Question: Below is my server 'htop' display. The 'nginx' process uses CPU time more then 18 hours, and is shown in red color, but CPU and memory all look OK. Is the value within the normal range?

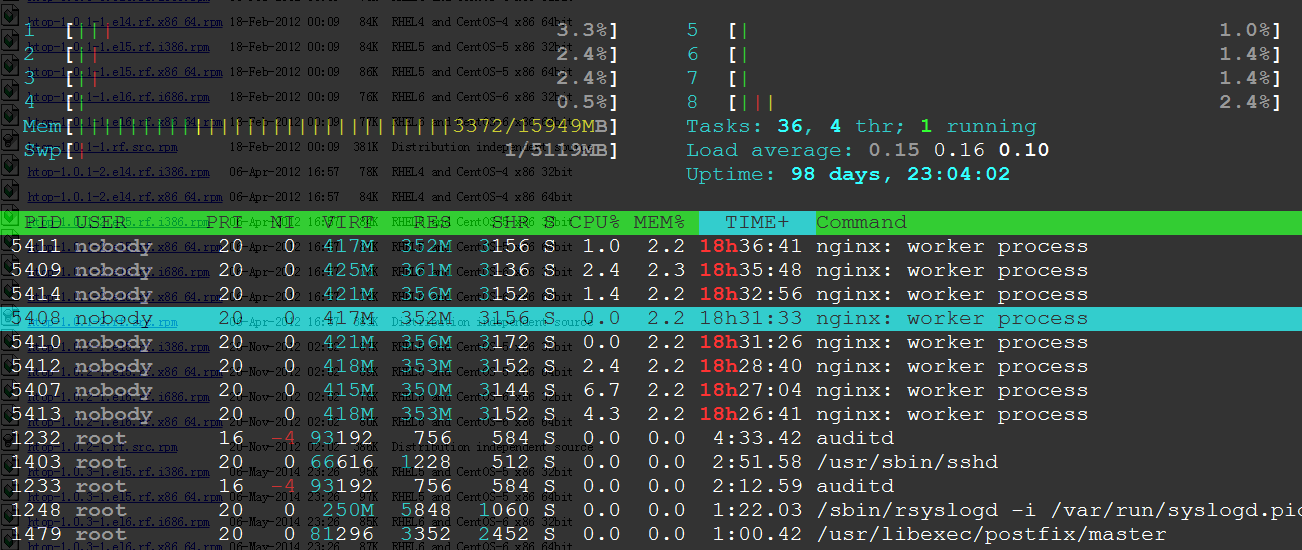
Answer: I was curious about this too, so I dug into the source code and found this:
'''
if (hours >= 100) {
snprintf(buffer, 10, "%7lluh ", hours);
RichString_append(str, CRT_colors[LARGE_NUMBER], buffer);
} else {
if (hours) {
snprintf(buffer, 10, "%2lluh", hours);
RichString_append(str, CRT_colors[LARGE_NUMBER], buffer);
snprintf(buffer, 10, "%02d:%02d ", minutes, seconds);
} else {
snprintf(buffer, 10, "%2d:%02d.%02d ", minutes, seconds, hundredths);
}
RichString_append(str, CRT_colors[DEFAULT_COLOR], buffer);
}
'''
So, it looks like whenever the CPU time exceeds one hour, the hour portion is just highlighted in red (or whatever 'CRT_colors[LARGE_NUMBER]' happens to be.)
Notice that the time format changes as the time goes:
'4:33.42' is minutes/seconds/millisconds
'18h26:41' is hours/minutes/seconds
'101h' would be hours > 100